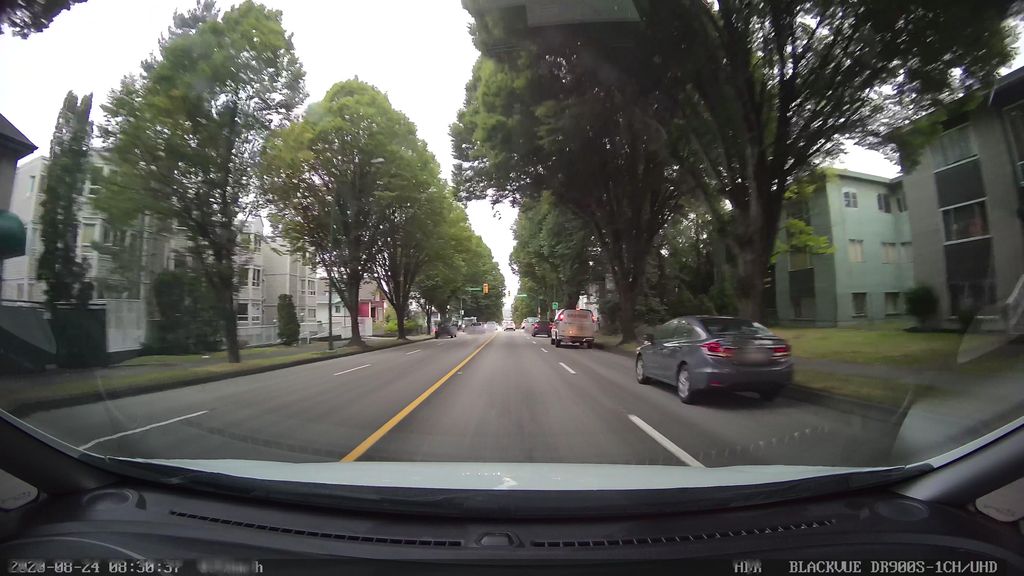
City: vancouver